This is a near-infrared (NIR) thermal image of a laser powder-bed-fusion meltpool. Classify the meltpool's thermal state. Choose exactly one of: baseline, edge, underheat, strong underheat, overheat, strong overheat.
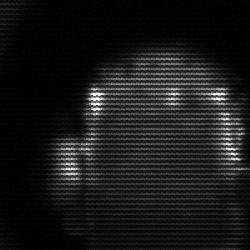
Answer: baseline